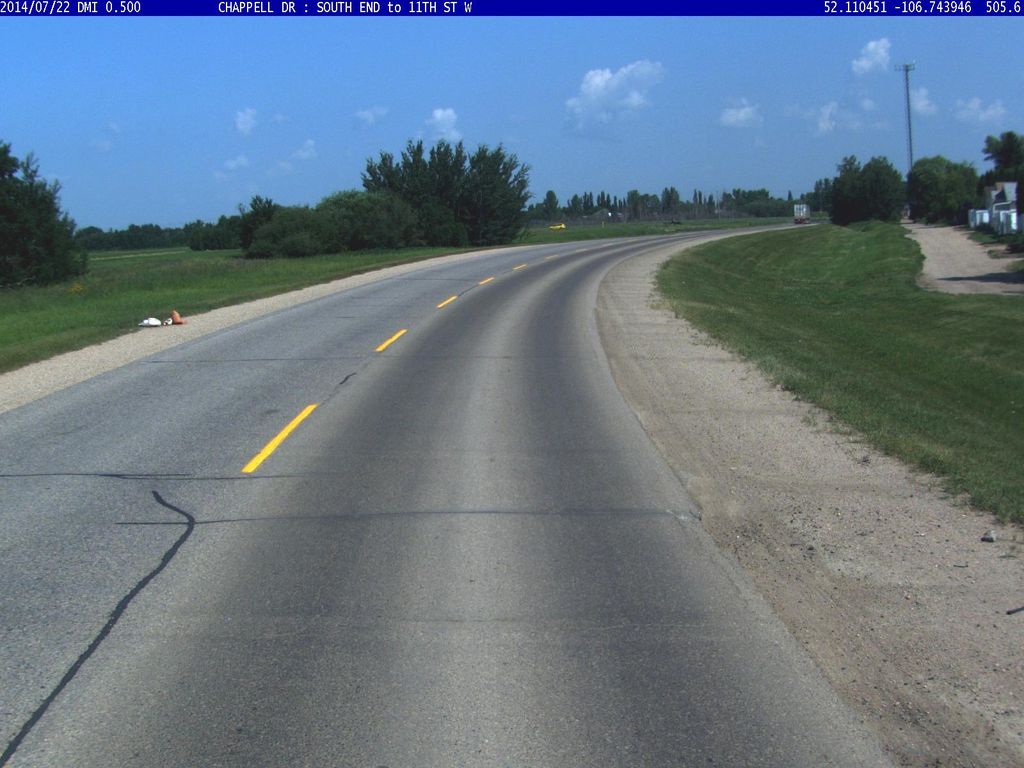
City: saskatoon